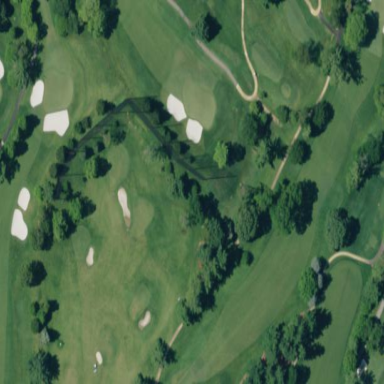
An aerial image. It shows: Golf fairway in the image.